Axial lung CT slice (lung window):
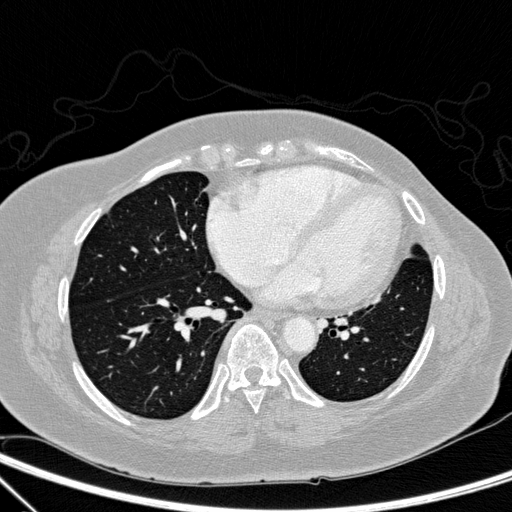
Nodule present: no